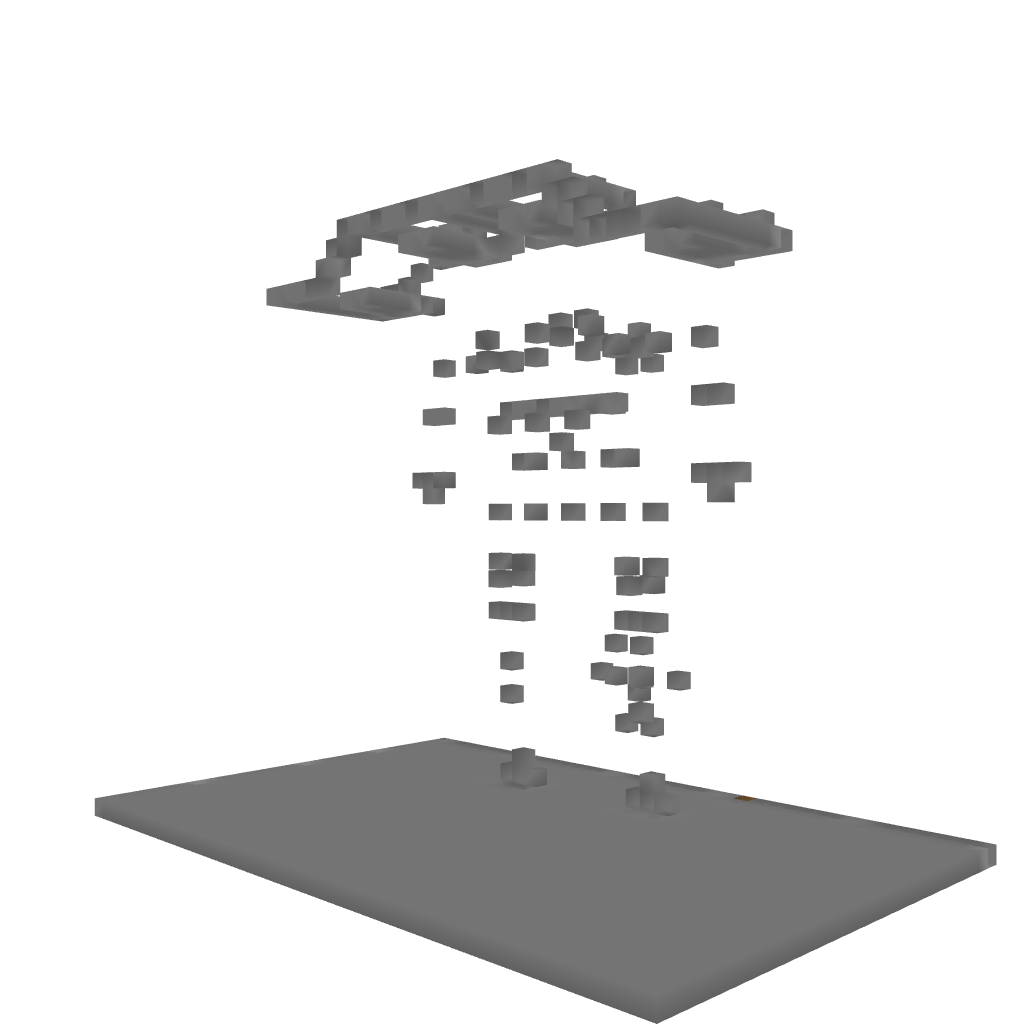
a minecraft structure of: Mark's Robot bad low quality